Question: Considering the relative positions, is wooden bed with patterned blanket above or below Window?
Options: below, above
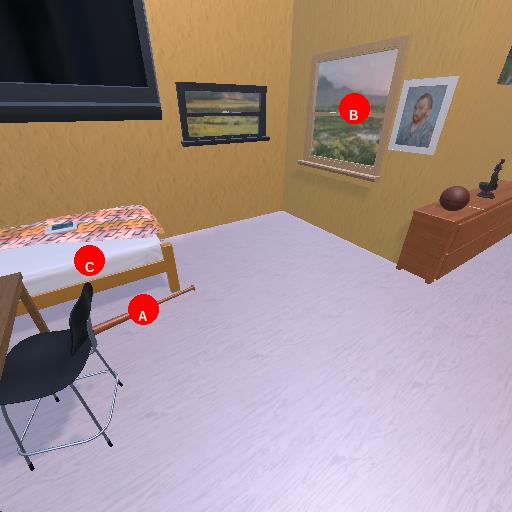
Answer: below